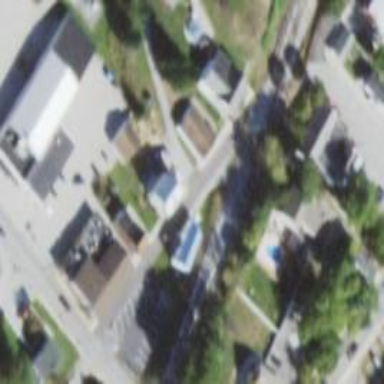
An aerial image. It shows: Residential road.